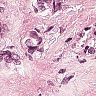
Metastatic tissue present: yes